Question: I'm developing a tourist guide, on iOS 6.1. I have a section with some hotels or inns.
I have a Facebook login system. I want that the users can post them opinions in a box, about a specific hotel.
So, what is the best option?
1. Can I post It with Facebook account, and show all comments about that hotel? Is it possible? How? (It would be nice)
2. I have to save the user Facebook name in a field on the DB, then save all comments on the DB to load them?
I did a design to exemplify the example:

I'll give another bounty, because I think there are best solutions and I would like to get all the steps to do this system.
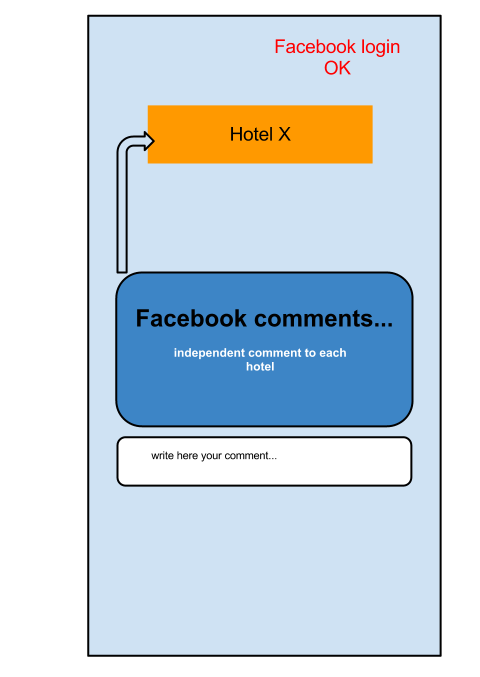
Answer: Looks like facebook released a comment plugin for iOS :
<URL>
This guy created a solution based on inlined UIWebView and a tiny hack :
<URL>
---
According to <URL>... Parse the returned JSON to display them.
According to the question, your Facebook login works.
Save the comment to the DB with the Hotel_ID and the user Facebook_ID, so you can diplay that comment in your app anyway.
Prompt a simple Facebook "share" window so if he wants, he can post it on his wall.
Hope this helps! :D